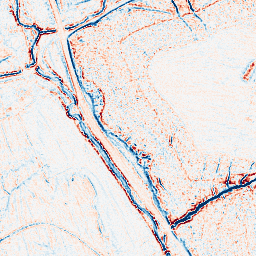
Category: classical
Decomposition family: uniform
Decomposition parameters: size: 5
Upsampling method: quadratic
Upsampling parameters: scale: 2
Upsampling scale: 2